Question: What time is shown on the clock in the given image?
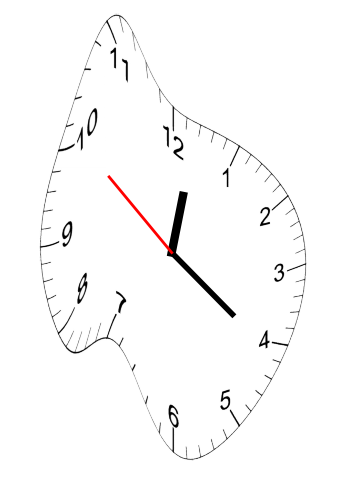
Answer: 12:20:51